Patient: sex F, age 57
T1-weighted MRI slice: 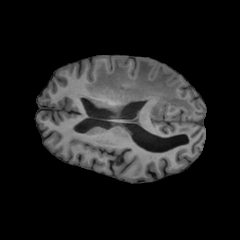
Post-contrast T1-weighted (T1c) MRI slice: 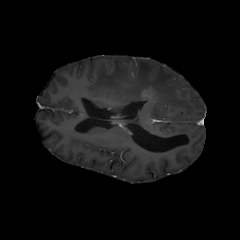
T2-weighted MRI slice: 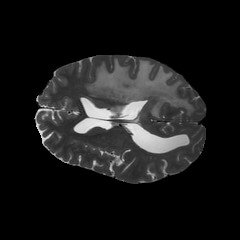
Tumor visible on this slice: yes
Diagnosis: Glioblastoma, IDH-wildtype
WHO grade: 4